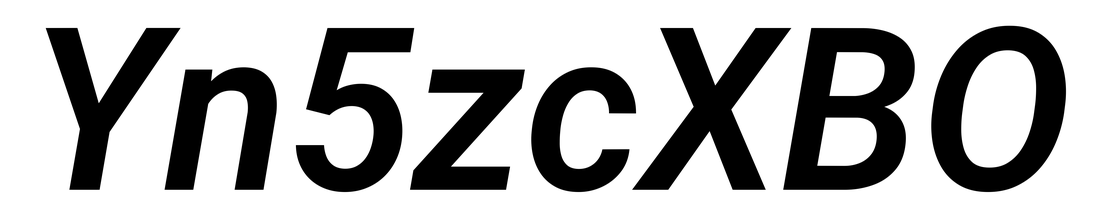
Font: Roboto-Italic_SemiBold_Italic